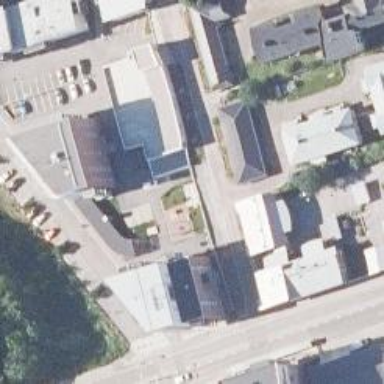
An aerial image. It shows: Alleyway designated as service road.